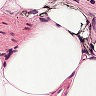
Metastatic tissue present: no